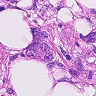
Metastatic tissue present: yes